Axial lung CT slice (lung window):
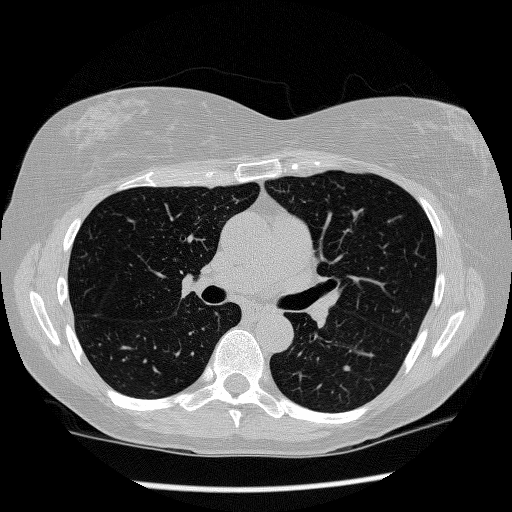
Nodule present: no